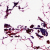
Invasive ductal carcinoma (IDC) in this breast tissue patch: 0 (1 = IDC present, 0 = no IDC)